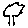
Label: tree